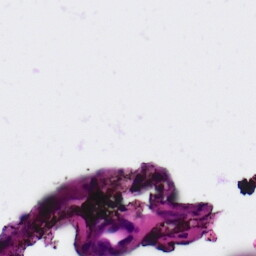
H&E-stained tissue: Ovarian